Question: OK this is actually three distinct questions in one thread:
1) I'm using:
'''
- (void)viewDidLoad
{
[super viewDidLoad];
[mapView setFrame :CGRectMake(-100,-100,520,520)];
[mapView setAutoresizesSubviews:true];
mapView.showsUserLocation = YES;
locManager = [[CLLocationManager alloc] init];
locManager.delegate = self;
[locManager startUpdatingLocation];
[locManager startUpdatingHeading];
[bt_toolbar setEnabled:YES];
}
- (IBAction) CreatePicture
{
CLLocationCoordinate2D coord = CLLocationCoordinate2DMake(mapView.userLocation.coordinate.latitude, mapView.userLocation.coordinate.longitude);
CGPoint annPoint = [self.mapView convertCoordinate:coord toPointToView:self.mapView];
mapPic = [[UIImageView alloc] initWithImage:[UIImage imageNamed:@"pic.png"]];
mapPic.frame = CGRectMake(annPoint.x, annPoint.y, 32, 32);
[self.view addSubview:macPic];
}
'''
to place an image using GCRectMake over the user's coordinates, but sadly the image is not being placed in the right spot:

And if i move the map, the picture will always be placed with the exact same offset regarding the user's location. What am i missing? Shouldn't it have been placed directly above the user? I'm guessing the offset (-100, -100) I gave the mapView in the first place is what's causing this (i've got a toolbar below, hence the offset).
2) My iOS 5 simulator is acting crazy, placing my location in Glendale, Phoenix (shouldn't it have been in Cupertino??) for some reason and acting as i were on the move due east; everything works fine in my iPhone 4 though (apart from the incorrect placement of the picture). Any ideas?
3) I've been thinking about using Annotations instead, but i've heard they're static (and i really need them dynamic). Is this true?
Thanks!
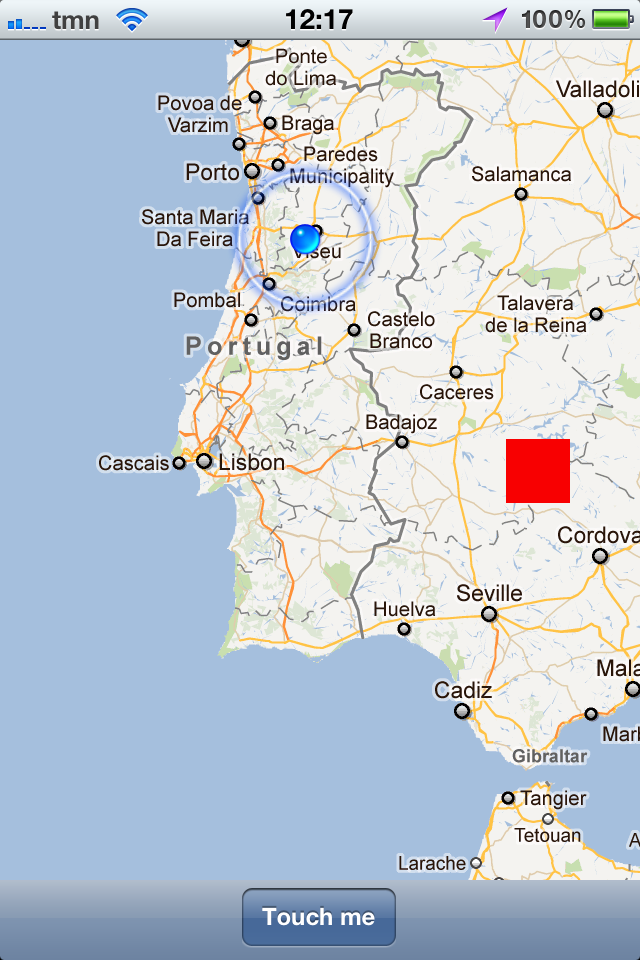
Answer: When adding a subview, its frame origin is relative to that of its superview. In this case you derived an origin from the map view and then added the image to the view controller's view. You would need to convert your image's origin to the self.view's coordinate system like this:
'''
CGPoint imageOrigin = [self.view convertPoint:annPoint fromView:self.mapView];
mapPic.frame.origin = imageOrigin;
[self.view addSubview:macPic];
'''
NB: this is untested code, but the principal is that you need to convert between the mapView's coordinate space (which is what you got from [self.mapView convertCoordinate:coord toPointToView:self.mapView]) to self.view's coordinate space. This example is a little contrived to be illustrative since an even simpler approach would be to use self.view's coordinate space in the first place:
'''
CGPoint annPoint = [self.mapView convertCoordinate:coord toPointToView:self.view];
'''